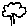
Label: tree